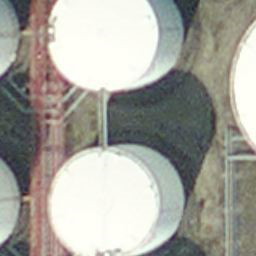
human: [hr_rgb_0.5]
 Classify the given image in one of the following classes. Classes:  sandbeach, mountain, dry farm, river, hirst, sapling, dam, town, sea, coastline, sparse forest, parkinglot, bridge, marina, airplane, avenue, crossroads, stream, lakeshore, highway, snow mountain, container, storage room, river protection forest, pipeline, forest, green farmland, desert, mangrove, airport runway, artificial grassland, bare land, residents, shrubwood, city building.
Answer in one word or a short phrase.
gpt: storage room